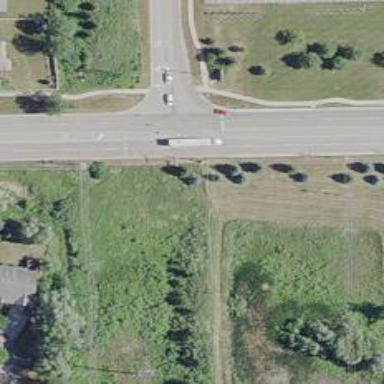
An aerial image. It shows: Tertiary road with sidewalk on the left.